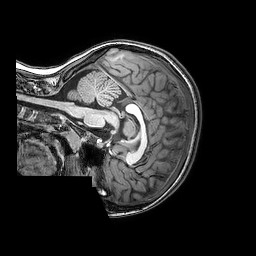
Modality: T1w
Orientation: sagittal
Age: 7
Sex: female
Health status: healthy